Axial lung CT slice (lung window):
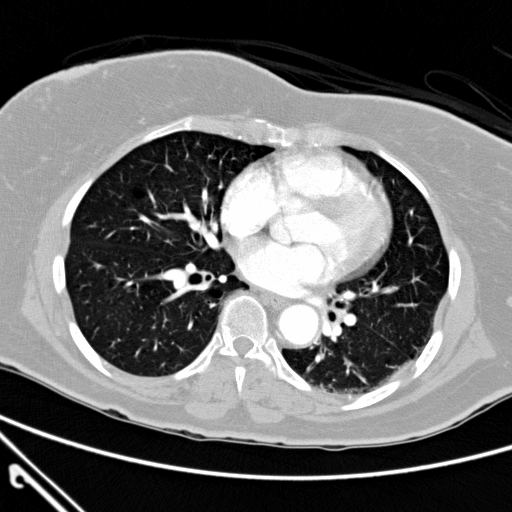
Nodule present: no